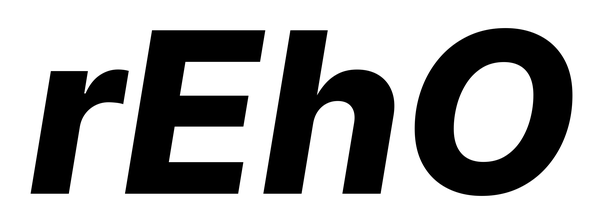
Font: Inter-Italic_ExtraBold_Italic